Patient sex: M
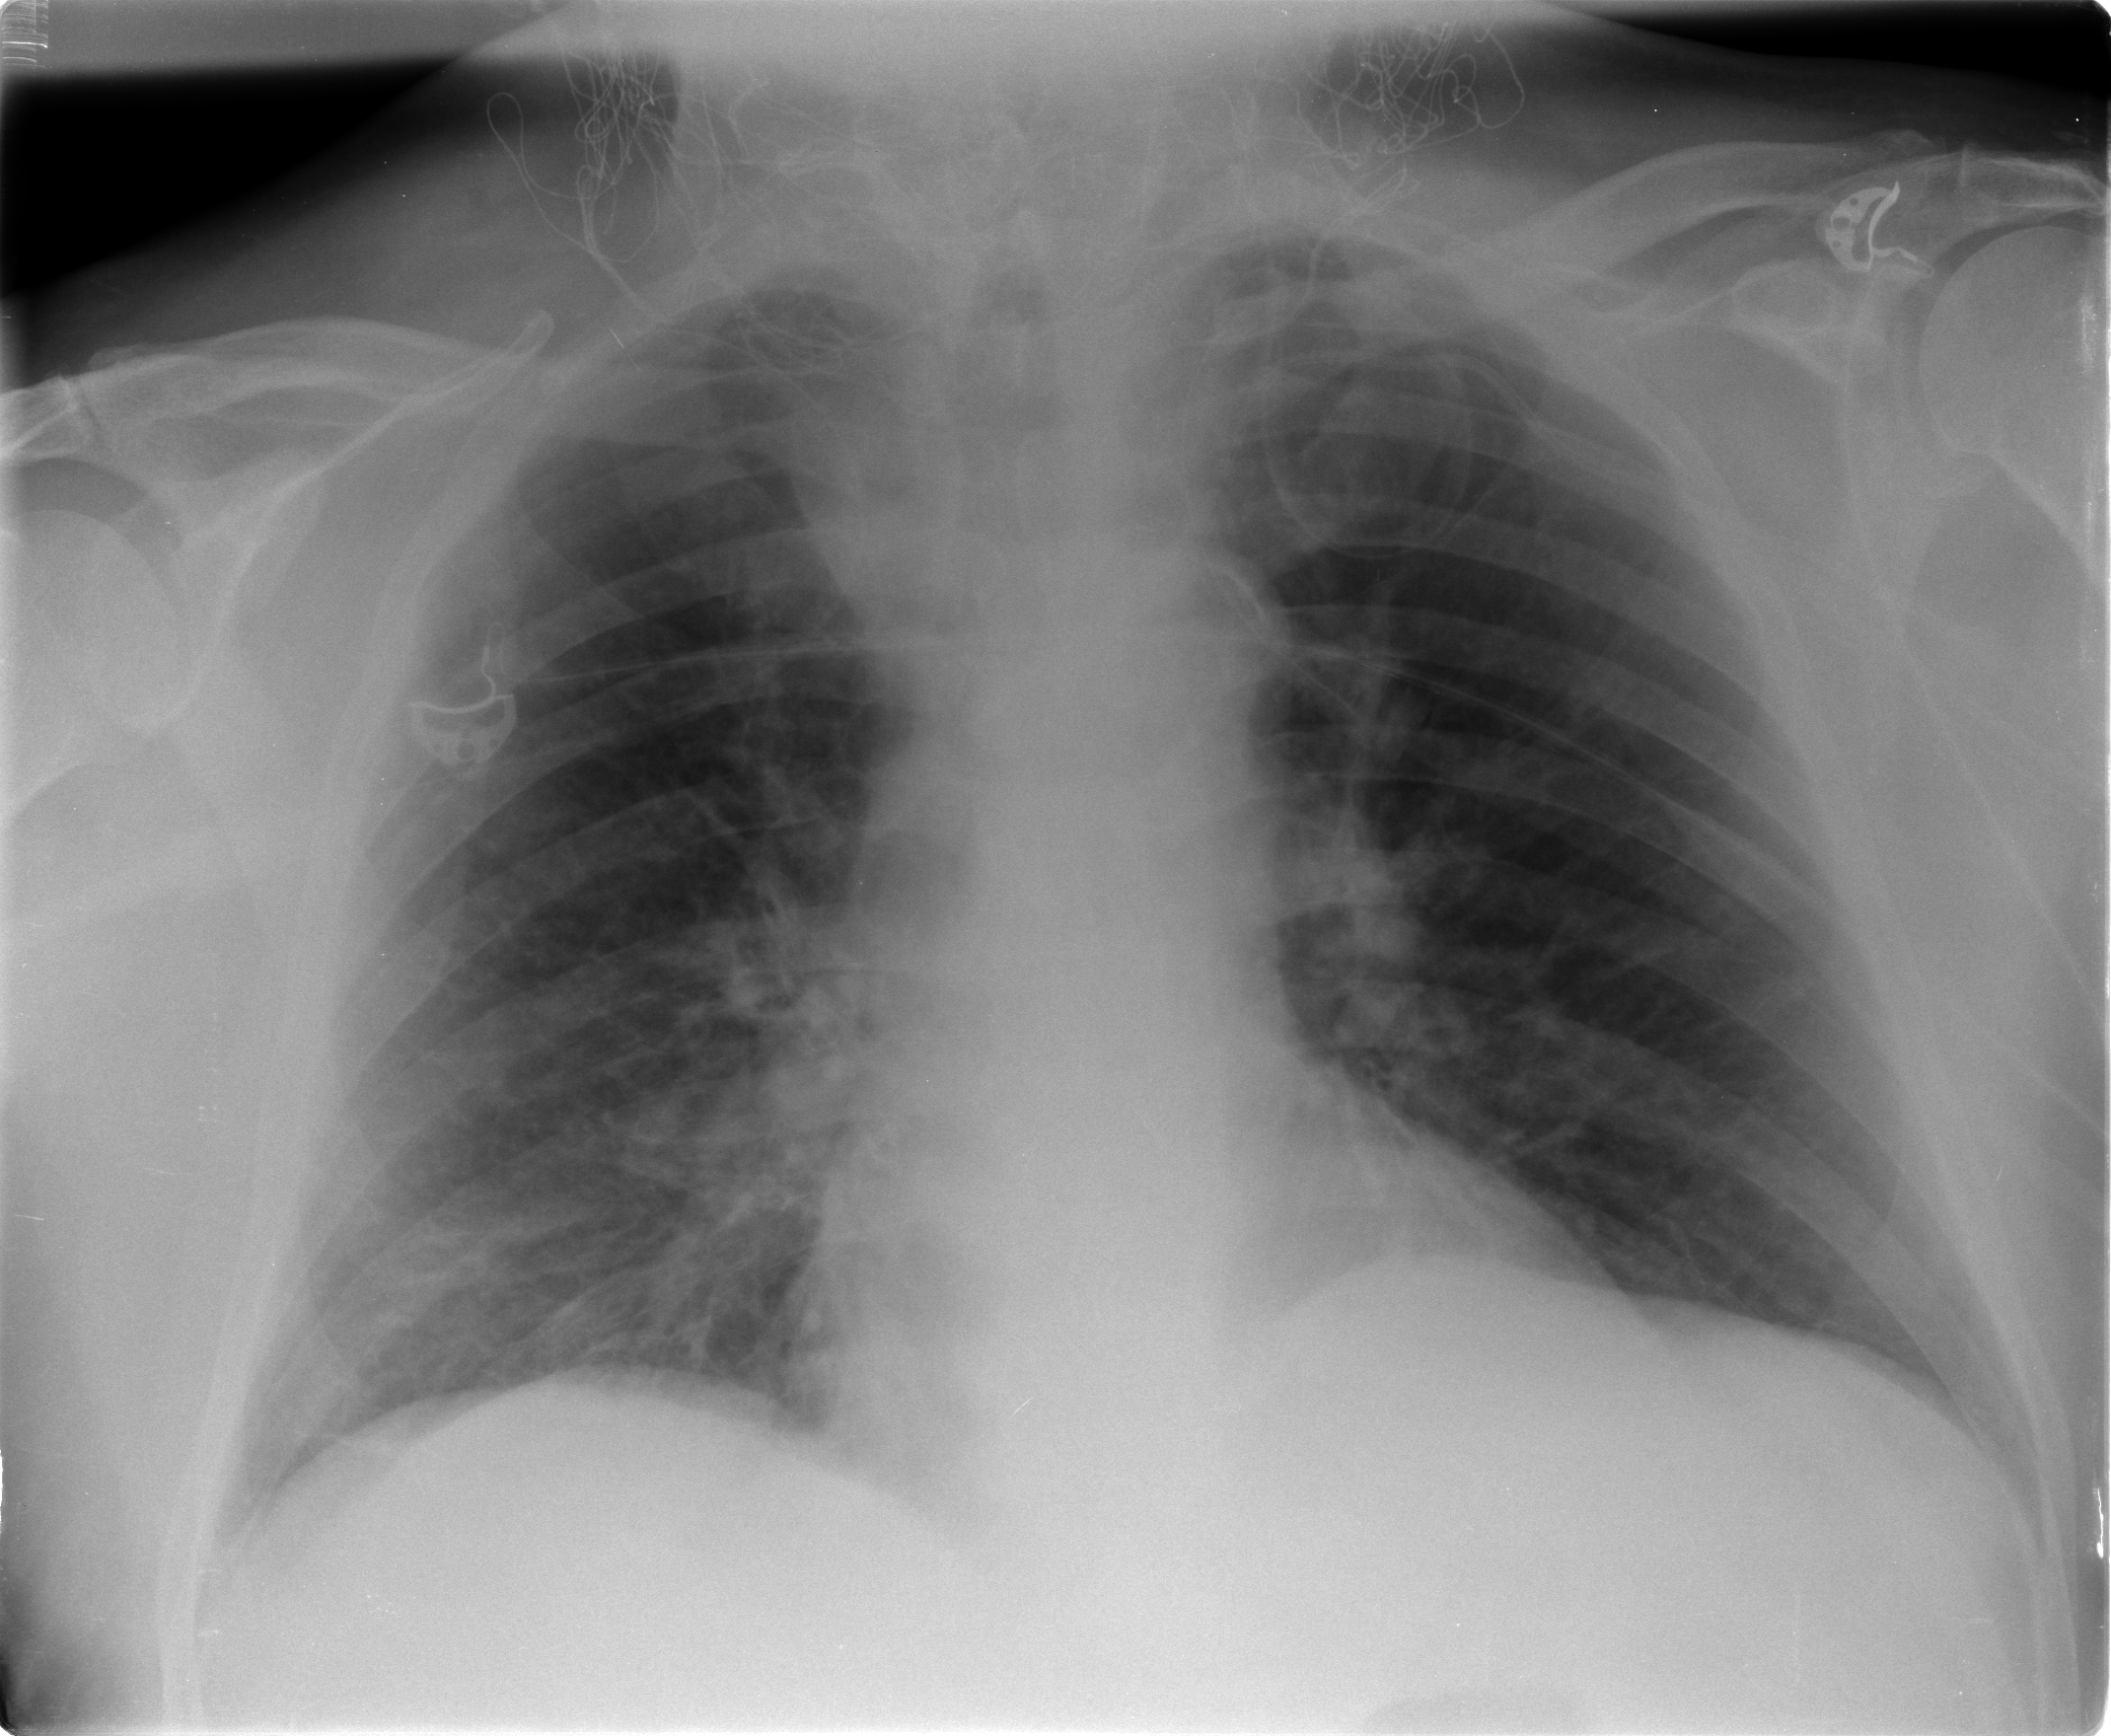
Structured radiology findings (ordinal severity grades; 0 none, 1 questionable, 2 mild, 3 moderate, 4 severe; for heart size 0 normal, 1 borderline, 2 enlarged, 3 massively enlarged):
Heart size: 0
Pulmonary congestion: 1
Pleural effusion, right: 0
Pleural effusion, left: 0
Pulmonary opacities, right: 0
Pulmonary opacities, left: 0
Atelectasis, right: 1
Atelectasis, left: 0